Question: I know my app can read the photos saved in iOS photo-library; also my app can save a new photo in the default iOS photo-library. But what I am trying to achieve is something like this: the default Photos app should be able to send a photo to my iOS app, just like you can share a photo to Facebook or send to iOS Mail app.

I want my application to be listed in this screen. Note: this is a screenshot of iOS6 Photo application.
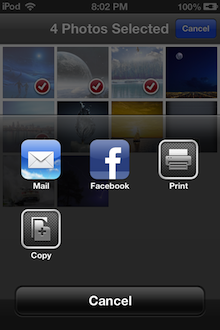
Answer: This thing is very interesting on iOS.
You have to tell iOS what kind of files your app can open (see pic below)

- Kind of file your app can open will be set by 'Conforms To' field
(see all kinds
<URL>- This is a best sample about it
(<URL>
You have to implement '-application:handleOpenURL:' in 'AppDelegate'
'''
-(BOOL) application:(UIApplication *)application handleOpenURL:(NSURL *)url {
//url is a local url of photo you've chosen, iOS copied it into document folder of your app
//do what you want
}
'''
================================================
If you want to see how some app (Dropbox, GoogleDrive ...) can open some kind of files, you can see their 'info.plist' files
Good luck